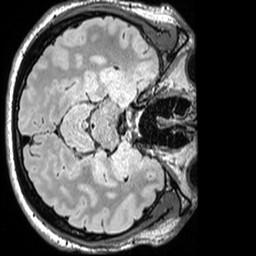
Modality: FLAIR
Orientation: axial
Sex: male